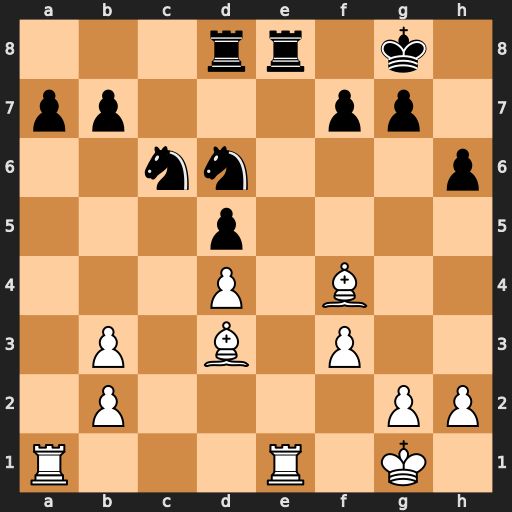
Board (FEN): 3rr1k1/pp3pp1/2nn3p/3p4/3P1B2/1P1B1P2/1P4PP/R3R1K1
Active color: w
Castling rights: -
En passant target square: -
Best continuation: Bxd6 Rxe1+ Rxe1